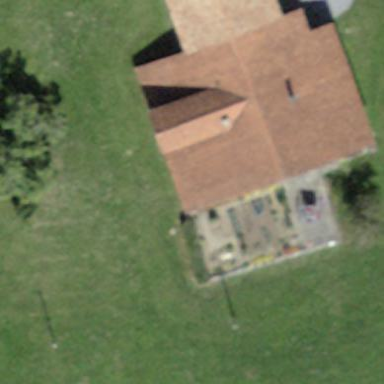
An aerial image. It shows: Farm building.